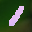
Label: 1